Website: apple
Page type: gifting
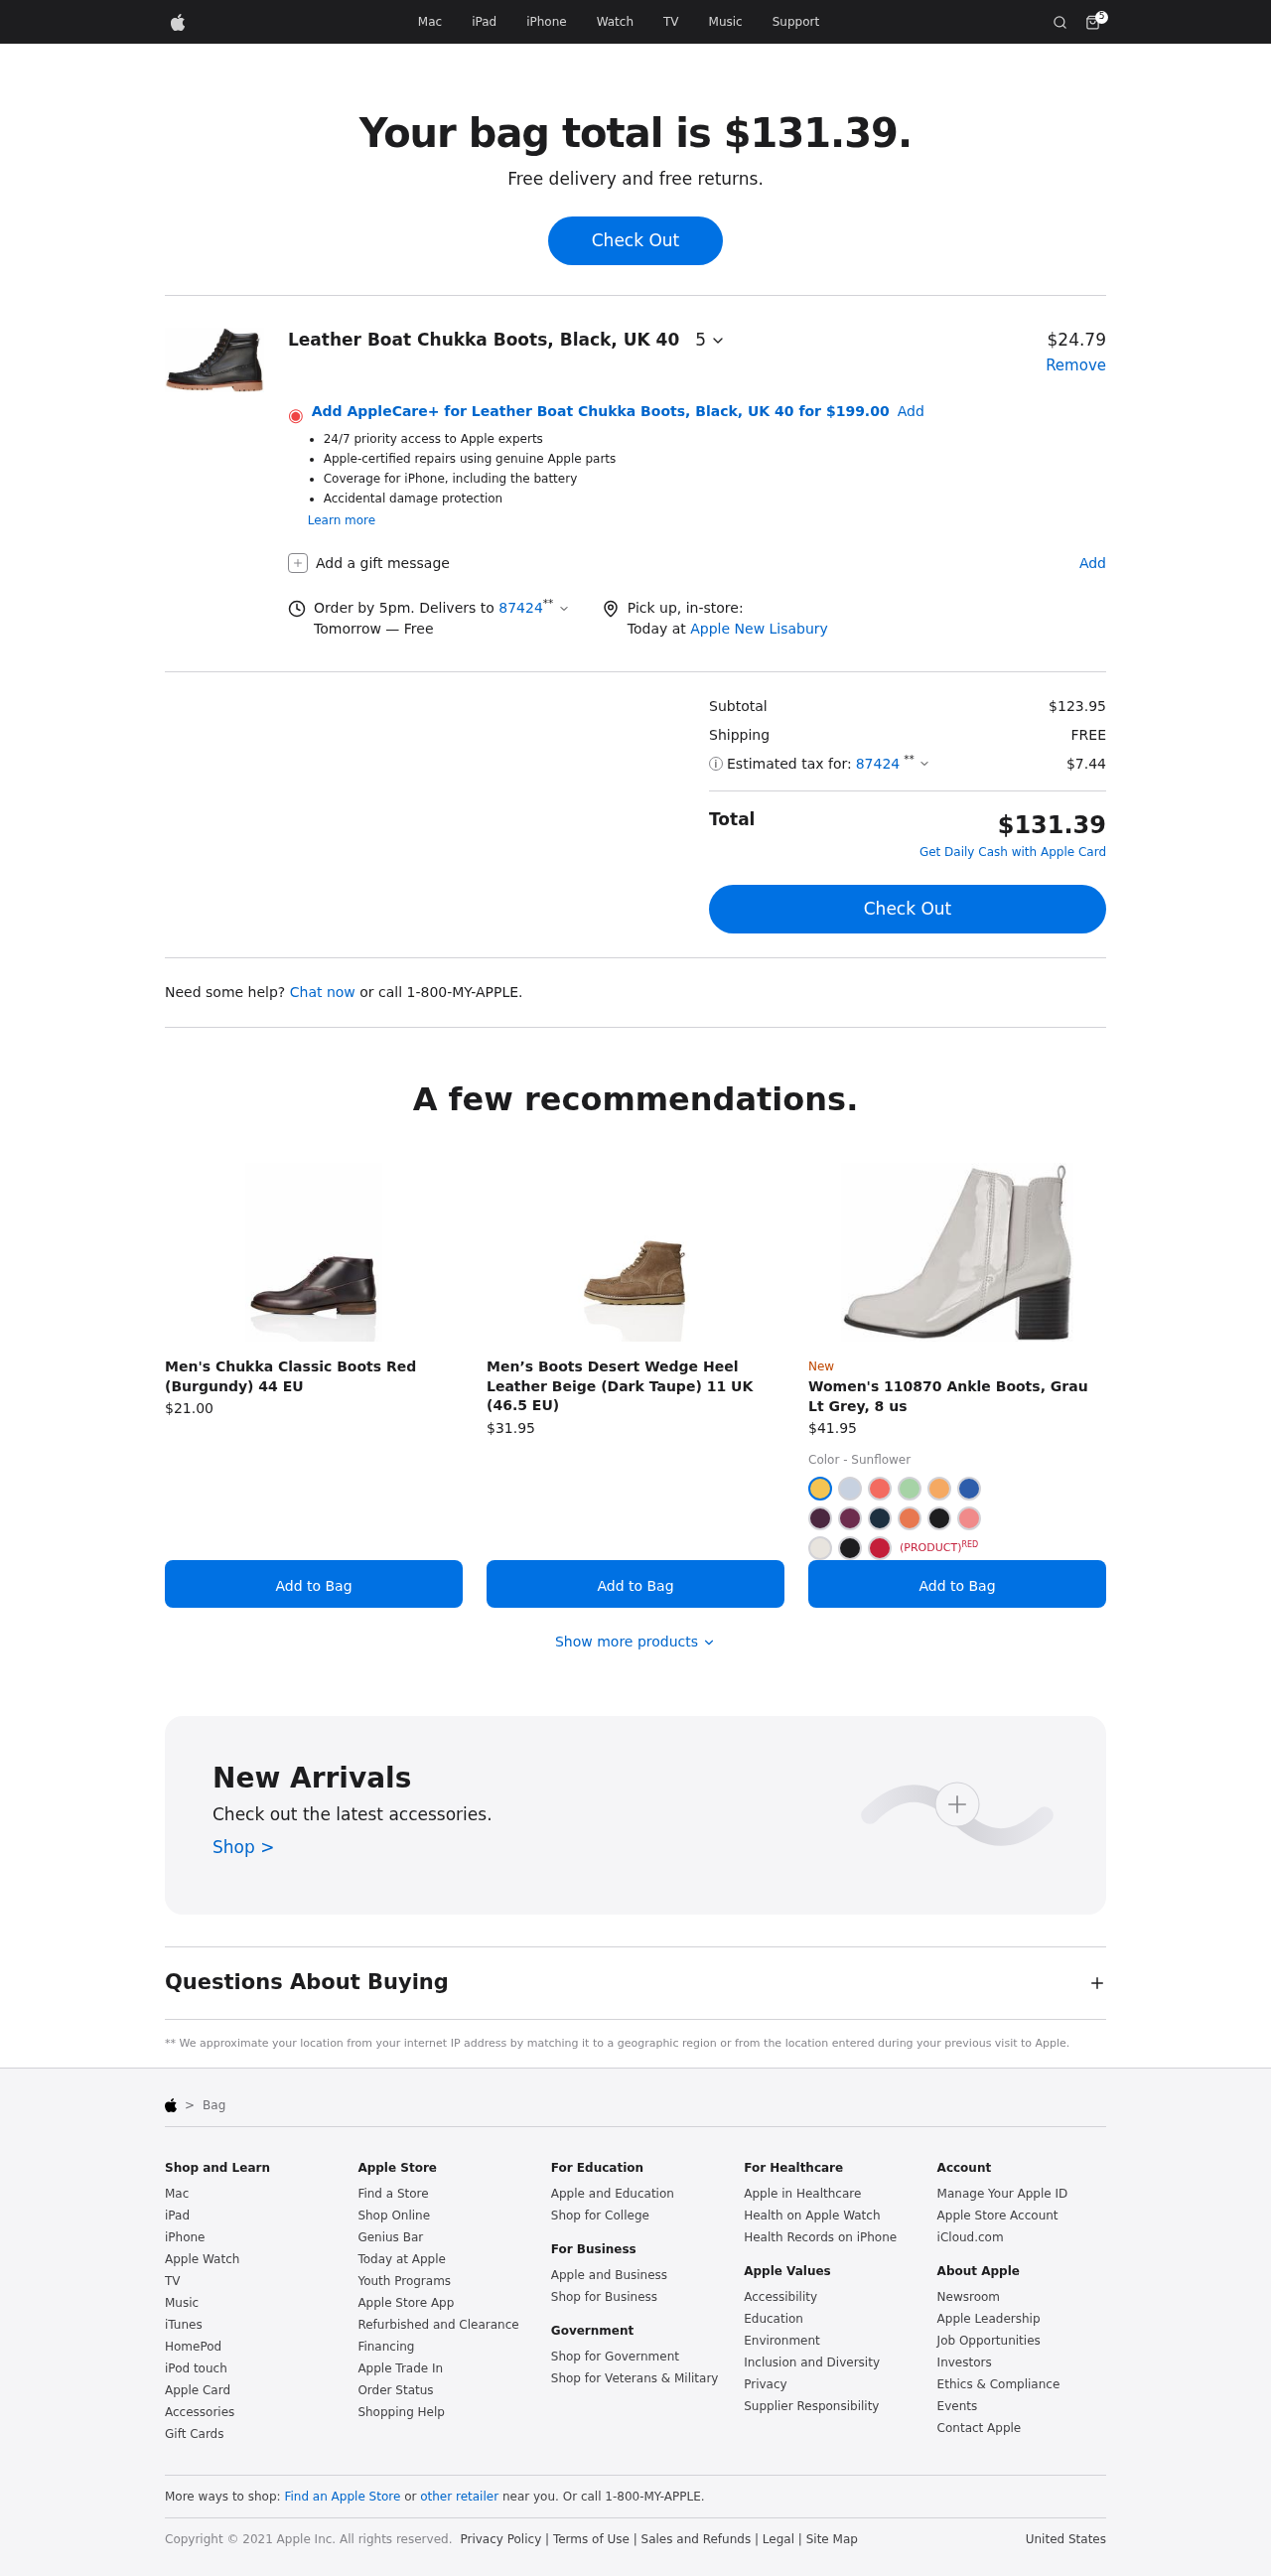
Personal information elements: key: PII_CITY
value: New Lisabury
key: PII_POSTCODE
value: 87424
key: PII_POSTCODE2
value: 87424
Product elements: key: PRODUCT1_NAME
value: Leather Boat Chukka Boots, Black, UK 40
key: PRODUCT1_PRICE
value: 24.79
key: PRODUCT1_QUANTITY
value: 5
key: PRODUCT2_NAME
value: Men's Chukka Classic Boots Red (Burgundy) 44 EU
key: PRODUCT2_PRICE
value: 21
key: PRODUCT3_NAME
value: Men’s Boots Desert Wedge Heel Leather Beige (Dark Taupe) 11 UK (46.5 EU)
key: PRODUCT3_PRICE
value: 31.95
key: PRODUCT4_NAME
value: Women's 110870 Ankle Boots, Grau Lt Grey, 8 us
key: PRODUCT4_PRICE
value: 41.95
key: PRODUCT1_APPLECARE_PRICE
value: $199.00
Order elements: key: ORDER_NUM_ITEMS
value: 5
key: ORDER_TOTAL
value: $131.39
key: ORDER_SUBTOTAL
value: $123.95
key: ORDER_SHIPPING_COST
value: FREE
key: ORDER_TAX
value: $7.44